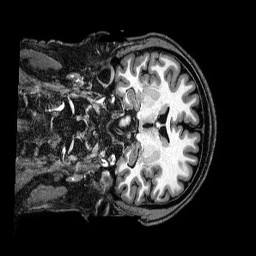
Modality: T1w
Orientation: coronal
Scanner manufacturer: philips
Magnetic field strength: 3 T
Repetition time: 2.5 s
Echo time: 0.0057 s